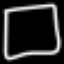
Label: square